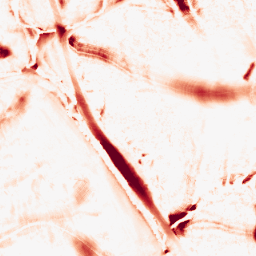
Category: morphological
Decomposition family: morphological
Decomposition parameters: operation: opening
size: 20
Upsampling method: bilinear
Upsampling parameters: scale: 8
Upsampling scale: 8